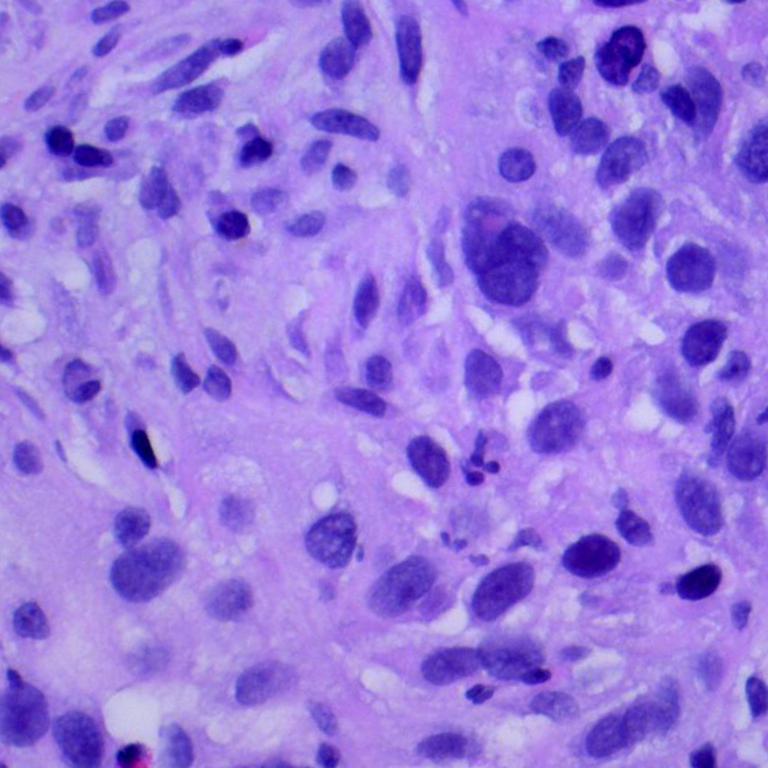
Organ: lung
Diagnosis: squamous carcinomas